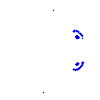
Particle: kaon